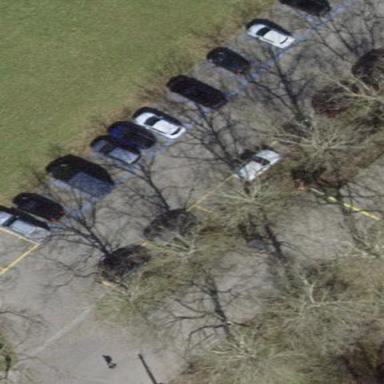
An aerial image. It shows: Parking area with surface.